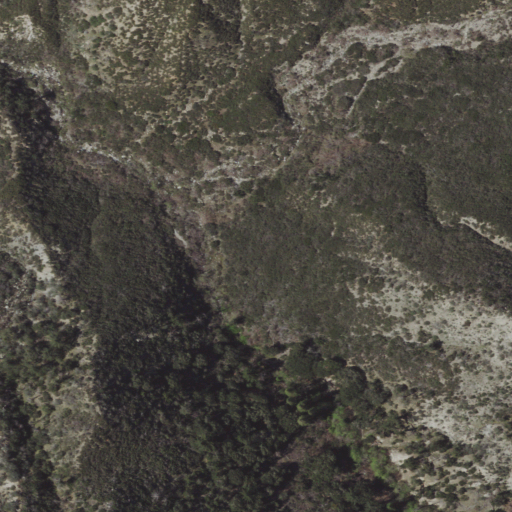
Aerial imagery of valley in California named Powell Canyon containing shrub and evergreen forest